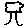
Label: tree